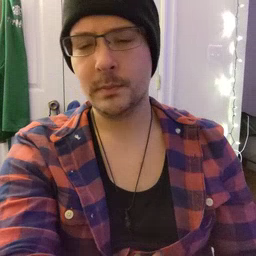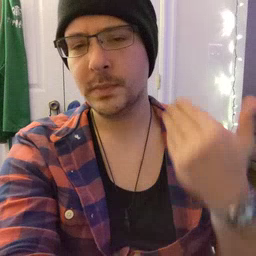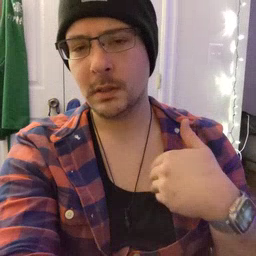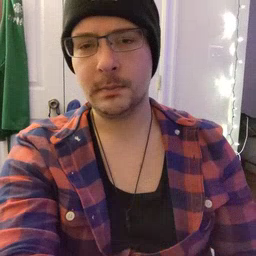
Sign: beside